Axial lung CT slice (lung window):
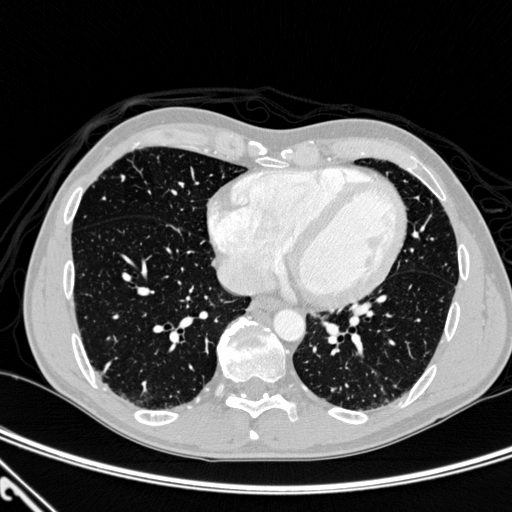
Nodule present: no